Question: I've looking for 4 hours how can I do a context menu with logo. I mean something which looks like daemon tools context menu.
For these who dont know how it looks like:

Is there any option to do it in simple way in XAML?
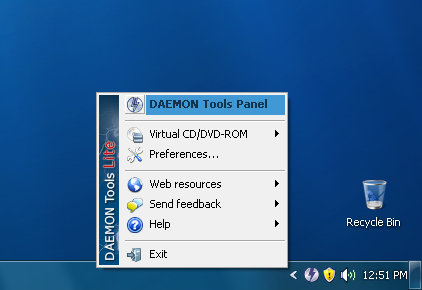
Answer: You will have to adjust ContextMenu's <URL>.
Just copy the whole thing and and wrap this StackPanel in Grid or DockPanel to which you add the image:
'''
<StackPanel ClipToBounds="True" Orientation="Horizontal" IsItemsHost="True" />
'''
Once you understand and learn not to fear control templates, they are really not a big deal. No C# necessary, all is pure XAML.
<URL>